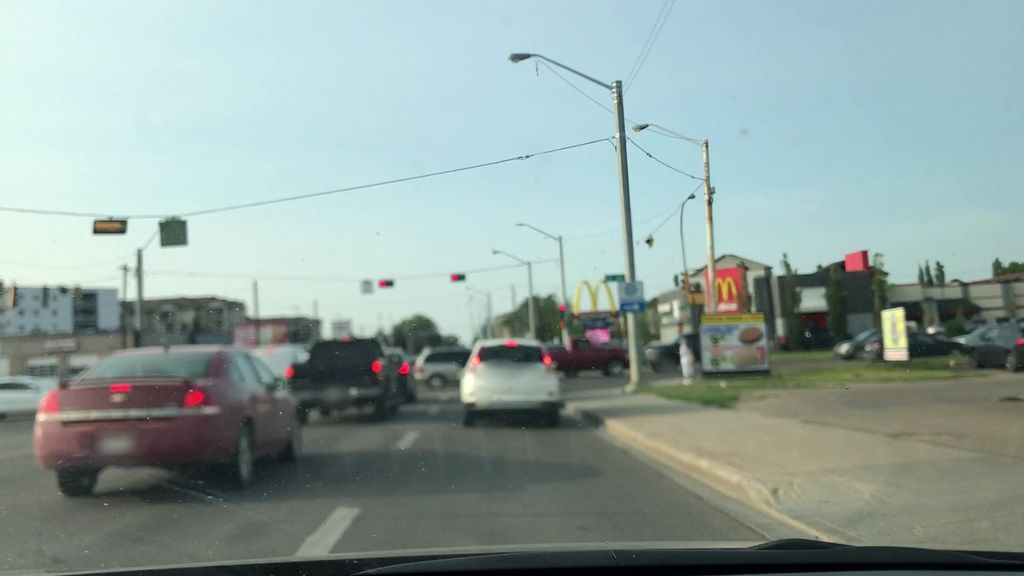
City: edmonton